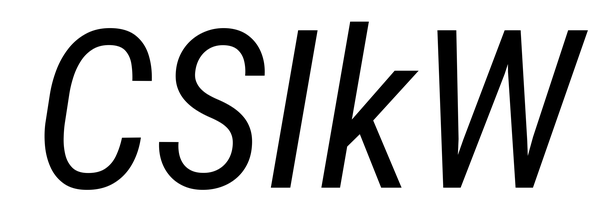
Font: Roboto-Italic_Condensed_Italic